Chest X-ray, AP view. Patient: 67 years old, sex M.
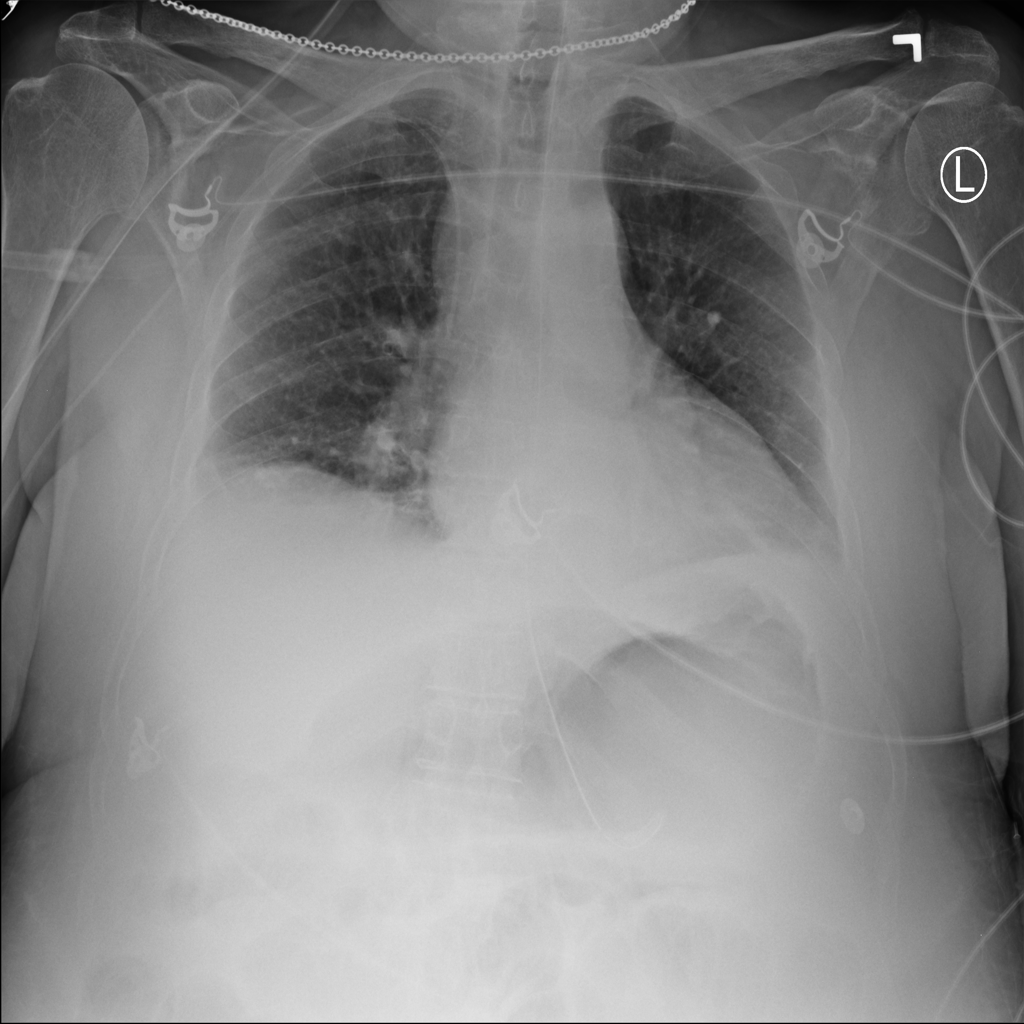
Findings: Effusion, Infiltration